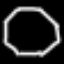
Label: octagon